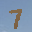
Label: 7